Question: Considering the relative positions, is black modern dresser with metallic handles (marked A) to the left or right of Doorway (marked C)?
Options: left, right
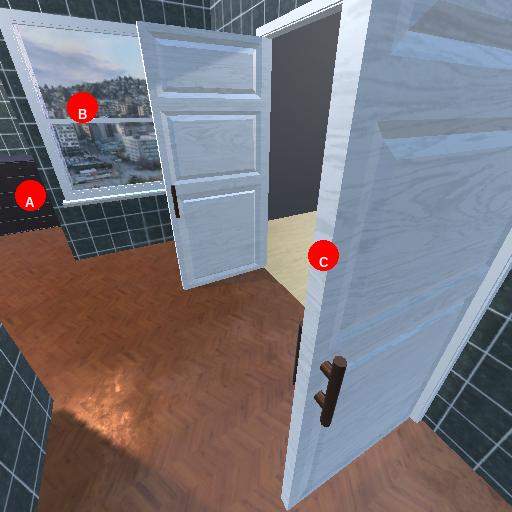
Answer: left